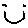
Label: smiley face